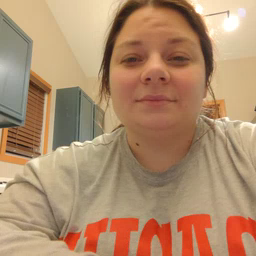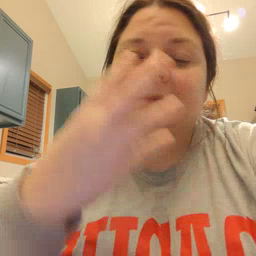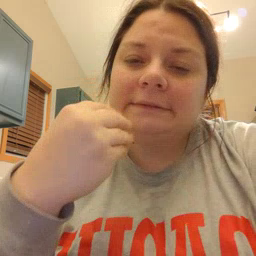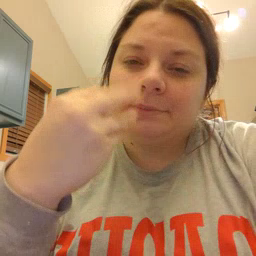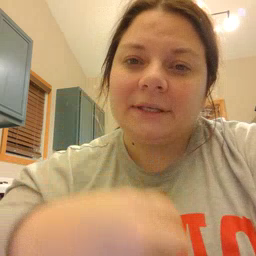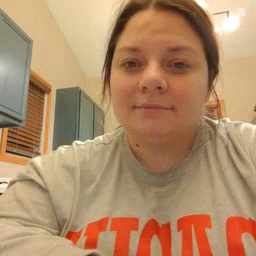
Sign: sleepy